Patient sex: M
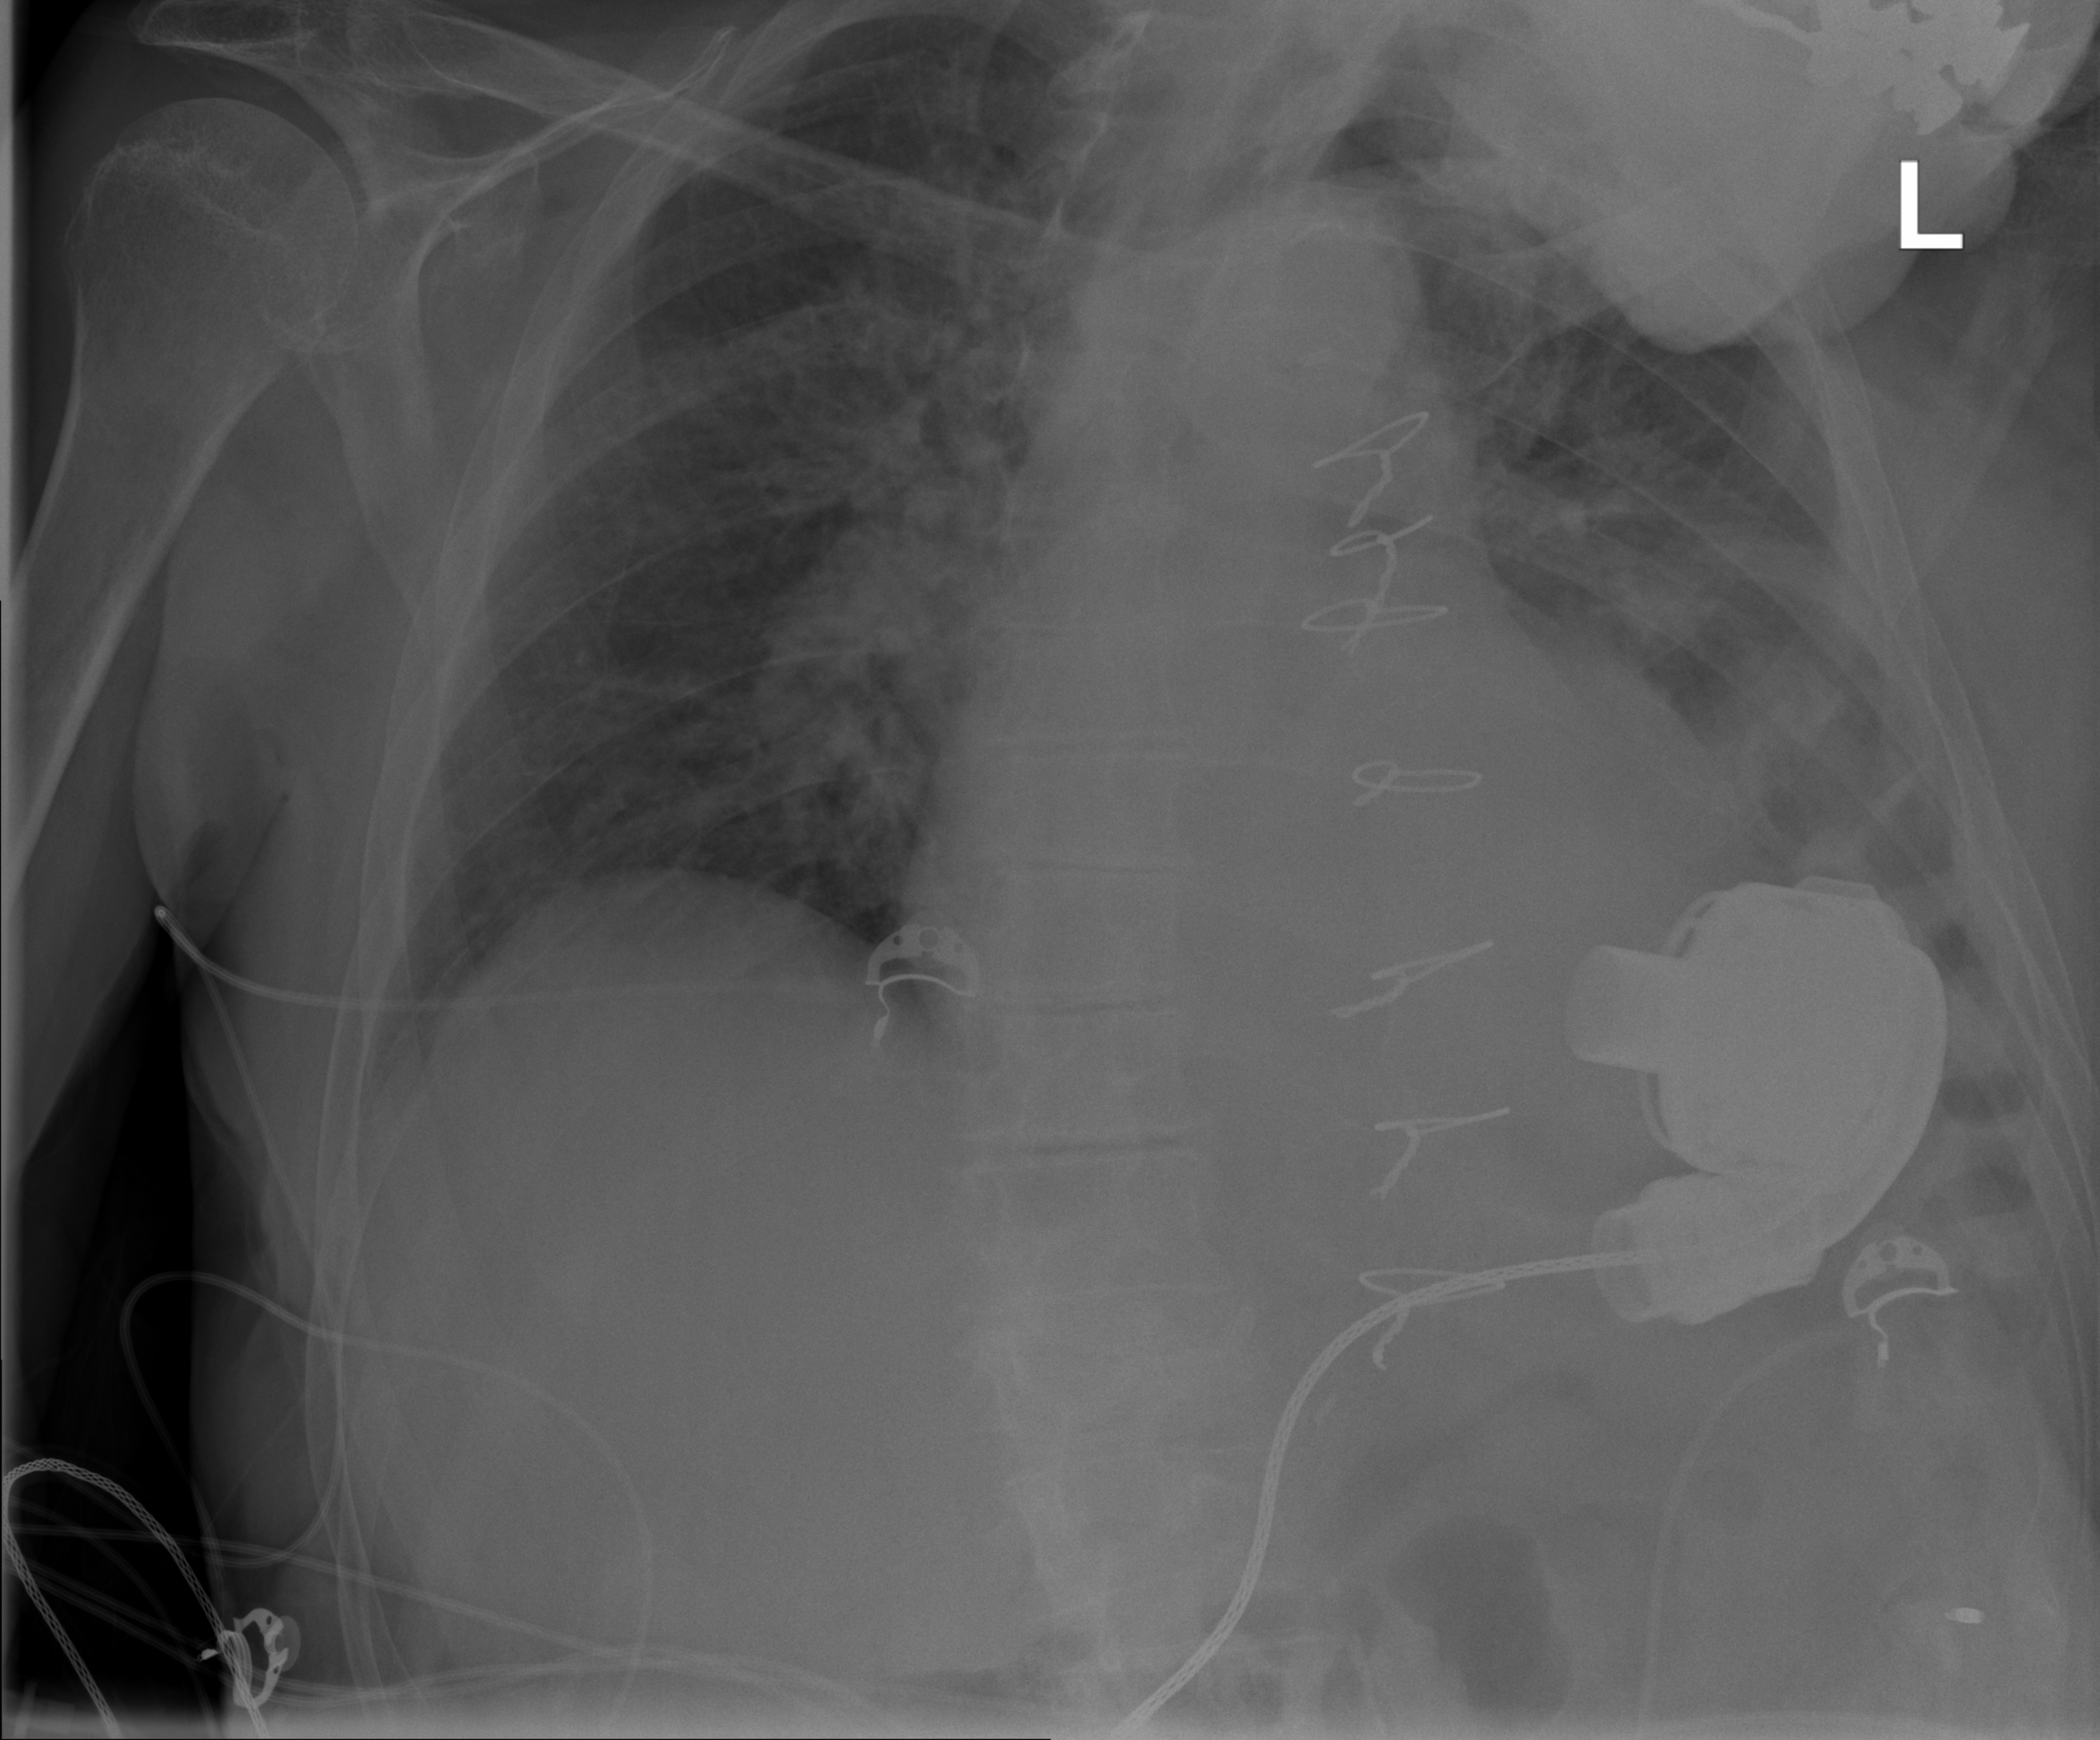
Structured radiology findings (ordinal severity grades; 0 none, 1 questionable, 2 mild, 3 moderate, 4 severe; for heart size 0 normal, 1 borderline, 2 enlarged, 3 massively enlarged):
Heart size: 2
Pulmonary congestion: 2
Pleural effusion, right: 1
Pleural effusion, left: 2
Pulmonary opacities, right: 2
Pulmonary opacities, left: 2
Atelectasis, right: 2
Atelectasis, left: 2